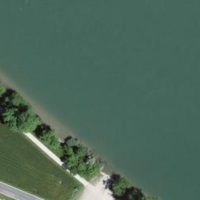
EUNIS habitat code: 15
Species observed at this site:
Certhia brachydactyla
Corvus corone
Cyanistes caeruleus
Fulica atra
Anas platyrhynchos
Fringilla coelebs
Buteo buteo
Sylvia atricapilla
Turdus merula
Phylloscopus collybita
Larus michahellis
Cygnus olor
Parus major
Hirundo rustica
Milvus migrans
Pica pica
Cornus sanguinea
Acrocephalus scirpaceus